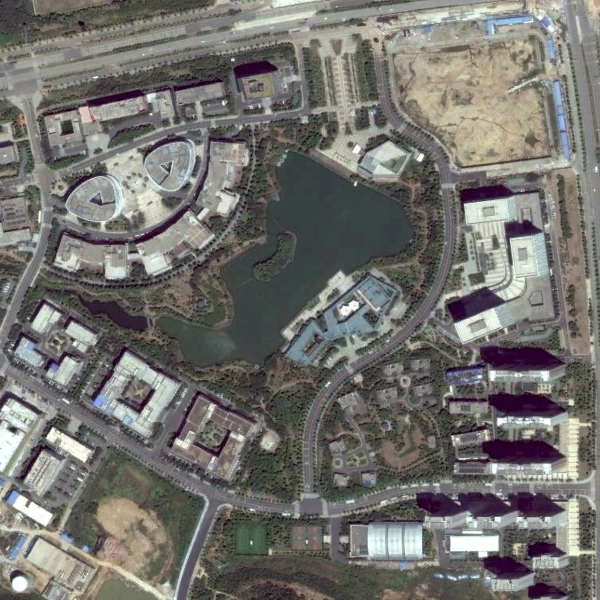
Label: Resort